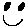
Label: smiley face